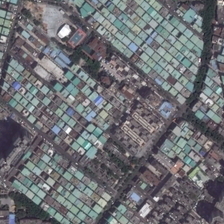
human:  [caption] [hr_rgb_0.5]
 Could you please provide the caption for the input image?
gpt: many crowded buildings and trees are in an industrial area .

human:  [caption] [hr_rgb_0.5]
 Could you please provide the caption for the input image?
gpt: many crowded buildings and trees are in an industrial area .

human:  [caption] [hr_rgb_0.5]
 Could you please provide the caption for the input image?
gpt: many crowded buildings and trees are in an industrial area .

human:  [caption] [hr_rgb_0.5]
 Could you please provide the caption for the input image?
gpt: many crowded buildings and trees are in an industrial area .

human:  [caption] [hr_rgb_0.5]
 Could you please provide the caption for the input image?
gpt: many crowded buildings and trees are in an industrial area .